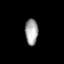
Tissue: prostate
Cell type: Fibroblasts
Senescence score: 0.8077
Nuclear area (px): 324
Mean DAPI intensity: 165.775